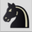
Piece: bN